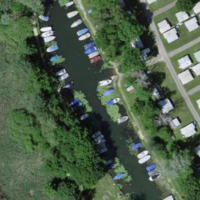
EUNIS habitat code: 53
Species observed at this site:
Tachybaptus ruficollis
Cygnus olor
Ardea alba
Alcedo atthis
Sturnus vulgaris
Mergus merganser
Certhia familiaris
Sitta europaea
Garrulus glandarius
Buteo buteo
Motacilla alba
Carduelis carduelis
Turdus merula